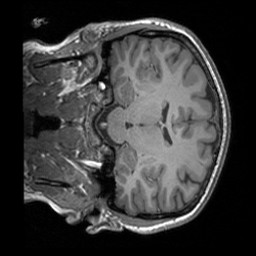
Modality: T1w
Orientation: coronal
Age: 25
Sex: female
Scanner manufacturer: siemens
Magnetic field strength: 3 T
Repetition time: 1.9 s
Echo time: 0.00252 s